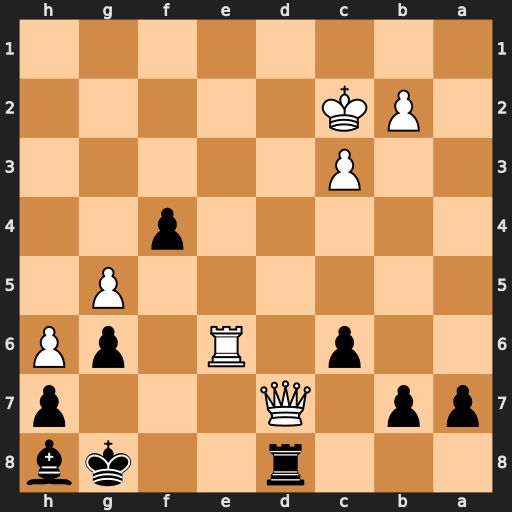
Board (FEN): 3r2kb/pp1Q3p/2p1R1pP/6P1/5p2/2P5/1PK5/8
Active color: b
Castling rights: -
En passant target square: -
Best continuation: Rxd7 Re8+ Kf7 Rxh8 Ke6